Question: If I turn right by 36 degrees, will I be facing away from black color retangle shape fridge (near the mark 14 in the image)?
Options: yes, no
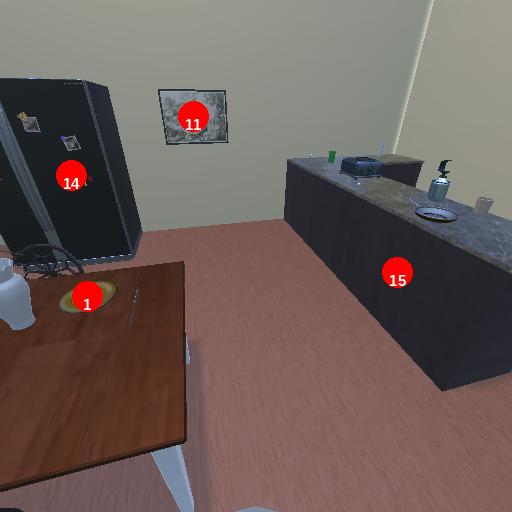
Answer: yes